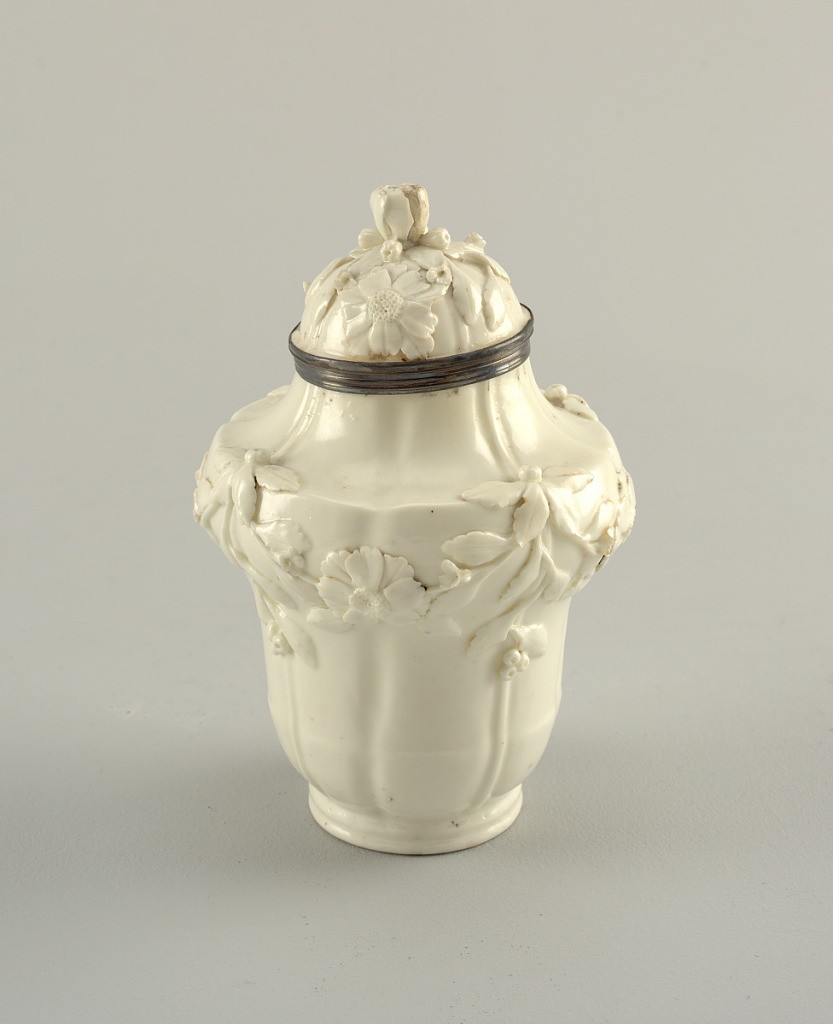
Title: Pair of Covered Urns
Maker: Mennecy Porcelain Manufactory, French, active 1735 – 1773
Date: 1740–1750
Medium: soft paste porcelain, vitreous enamel, metal
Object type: urns
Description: Inverted acorn shaped with cavetto neck and domed cover with floral knob. Cylindrical foot; side broken by four vertical grooves alternating with four ridges. Floral festoons in relief on shoulders, flowers in relief upon covers, which have silver rims.